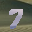
Label: 7